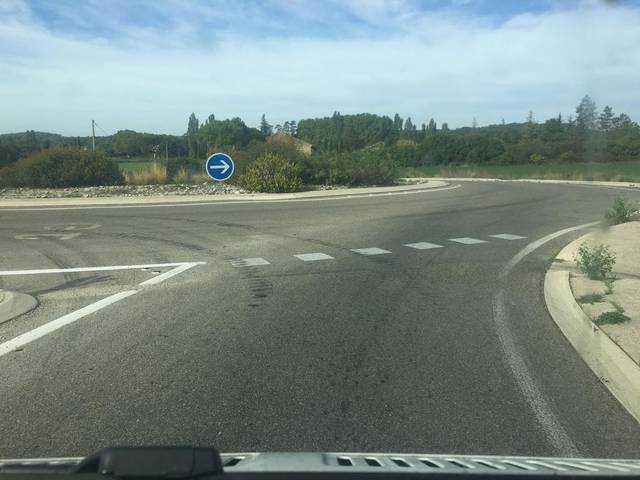
Region: France
Coordinates: 44.004, 4.402